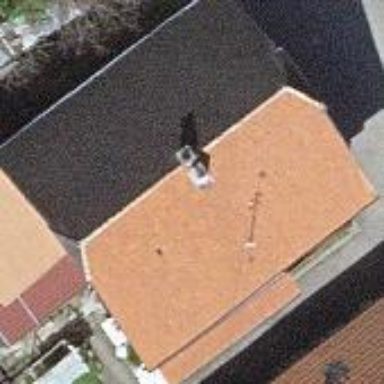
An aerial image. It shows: Building with gabled red roof and brown walls.